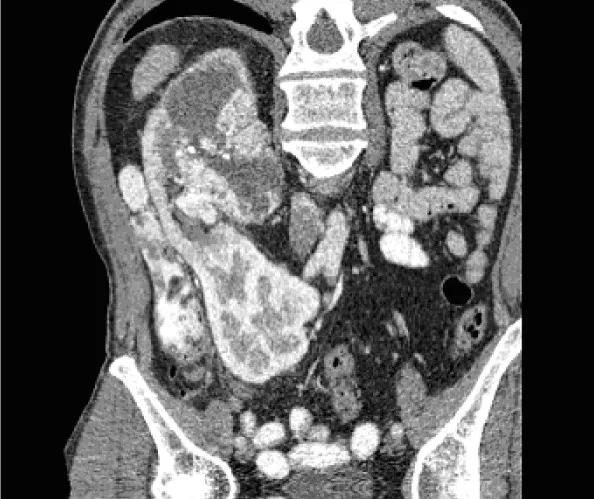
CT scan showing tumour in the upper moiety of the crossed fused renal ectopia.
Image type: radiology (ct)